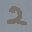
Label: 2